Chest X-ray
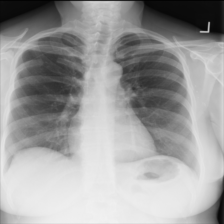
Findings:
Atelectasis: negative
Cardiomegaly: negative
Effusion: negative
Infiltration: negative
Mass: negative
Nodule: negative
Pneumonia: negative
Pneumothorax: negative
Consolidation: negative
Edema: negative
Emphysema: negative
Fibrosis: negative
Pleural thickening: negative
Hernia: negative